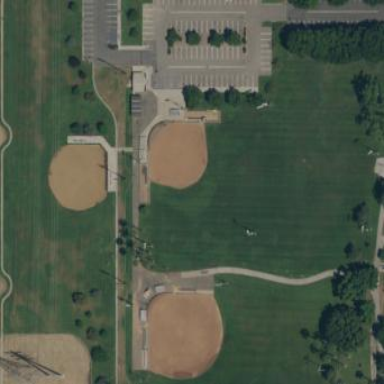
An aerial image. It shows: Baseball pitch for leisure land.